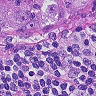
Metastatic tissue present: yes